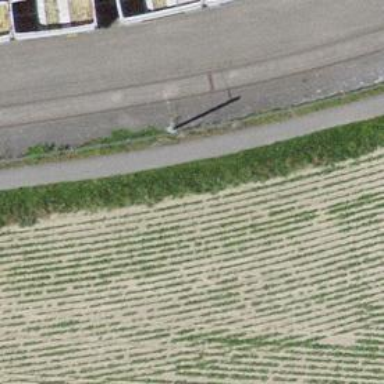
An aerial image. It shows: Fence.